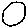
Label: circle